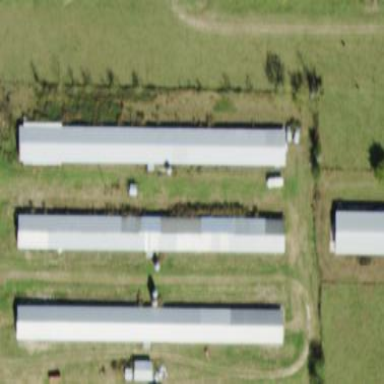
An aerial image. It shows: Poultry farmyard is depicted in the image.